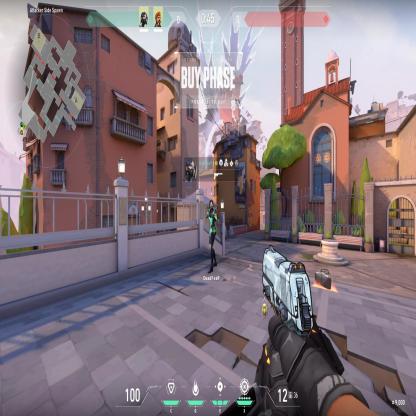
Label: dropped spike ; teammate